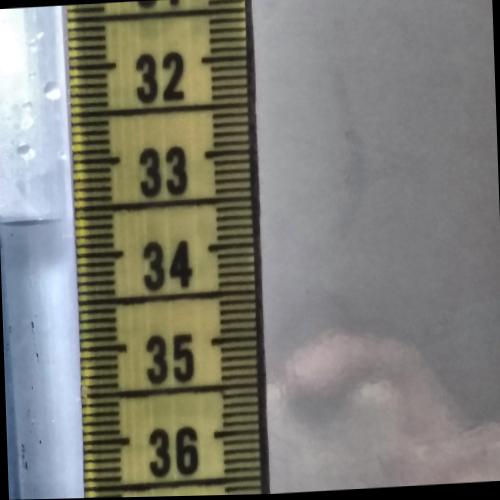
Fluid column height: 33.6 cm